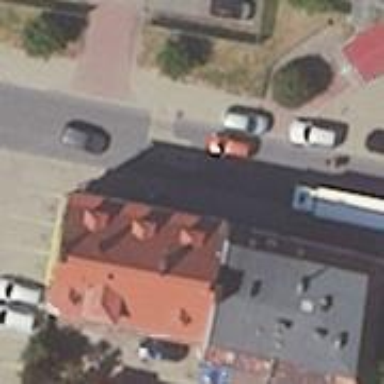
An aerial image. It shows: Fast food establishment.